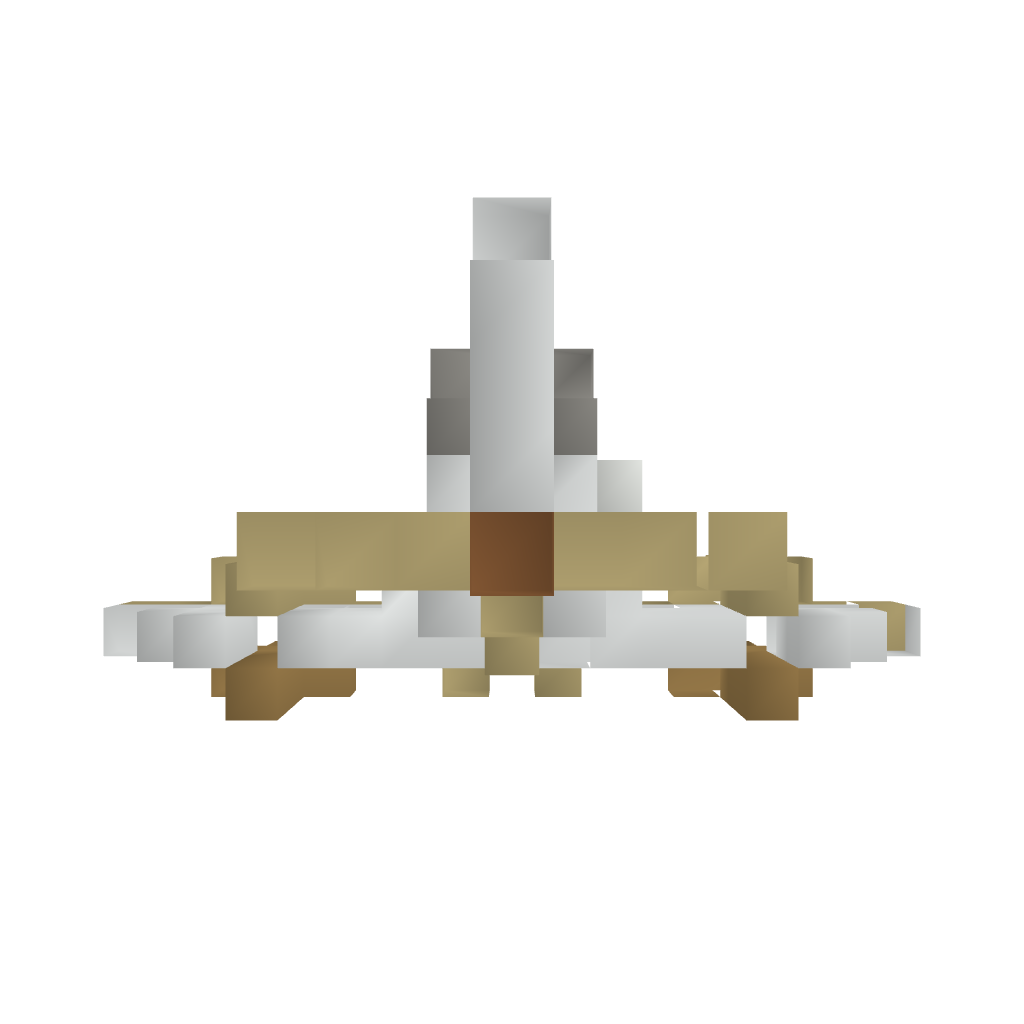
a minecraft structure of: Fighter Kn 101 A